Question: If I have a listview where each item has a button and that button causes a textview on that listitem to be updated, how do I make changes I make to the list row from a onClickListener in getView permanent?
I have a listview and that listview has a "bump" button (equivalent to a "like" button on Facebook) and when a user presses this like button 3 things happen:
1. A async request is made to my api which records the "bump" by adding a record to one of my db tables. If the request is successful the api issues a response with 2 fields ( is_bumped(boolean) & bump_count(int) )
2. If the api request was successful then we grab bumpCount from the response and use it to update the bumpTv to reflect the new total number of times that list item has been "bumped".... example: "3 Bumps"
3. If the API request was successful and isBumped=true then we update the image resource to a version of my bump icon that looks selected/pressed.
All of this works just fine at first glance, but if you "bump" a list item and then scroll all the way to the bottom of the list and then back to the top, the list item you just bumped will no longer appear to be bumped unless you refresh the entire activity. I know this has to have something to do with the data that I bind to the adapter not being updated, but how do I go about updating without refreshing the entire update?

'''
package com.quothor.helpers;
import java.util.ArrayList;
import java.util.HashMap;
import org.json.JSONException;
import org.json.JSONObject;
import android.app.Activity;
import android.content.Context;
import android.content.Intent;
import android.support.v4.app.FragmentManager;
import android.util.Log;
import android.view.LayoutInflater;
import android.view.View;
import android.view.View.OnClickListener;
import android.view.ViewGroup;
import android.widget.BaseAdapter;
import android.widget.ImageButton;
import android.widget.TextView;
import android.widget.Toast;
public class NewLazyAdapter extends BaseAdapter {
private Activity activity;
private ArrayList<HashMap<String, String>> data;
private static LayoutInflater inflater=null;
public ImageLoader imageLoader;
public FragmentManager frag_manager;
static class ViewHolder {
TextView name;
TextView div3;
TextView div2;
TextView bumpTv;
TextView message;
TextView commentsTv;
SmartImageView thumb_image;
ImageButton bumpBtn;
ImageButton requestBtn;
ImageButton settingsBtn;
TextView created ;
int position;
}
public NewLazyAdapter(Activity a, ArrayList<HashMap<String, String>> d) {
activity = a;
data=d;
inflater = (LayoutInflater)activity.getSystemService(Context.LAYOUT_INFLATER_SERVICE);
imageLoader=new ImageLoader(activity.getApplicationContext());
}
public NewLazyAdapter(Activity a, ArrayList<HashMap<String, String>> d, FragmentManager manager) {
activity = a;
frag_manager=manager;
data=d;
inflater = (LayoutInflater)activity.getSystemService(Context.LAYOUT_INFLATER_SERVICE);
imageLoader=new ImageLoader(activity.getApplicationContext());
}
public int getCount() {
return data.size();
}
public Object getItem(int position) {
return position;
}
public long getItemId(int position) {
return position;
}
public View getView(int position, View convertView, ViewGroup parent) {
ViewHolder holder;
HashMap<String, String> update = new HashMap<String, String>();
update = data.get(position);
if(convertView==null){
convertView = inflater.inflate(R.layout.list_row, null);
holder = new ViewHolder();
holder.name = (TextView)convertView.findViewById(R.id.name); // title
holder.div3 = (TextView)convertView.findViewById(R.id.divider3); // title
holder.div2 = (TextView)convertView.findViewById(R.id.divider2); // title
holder.bumpTv = (TextView)convertView.findViewById(R.id.bump); // title
holder.message = (TextView)convertView.findViewById(R.id.message); // artist name
holder.commentsTv = (TextView)convertView.findViewById(R.id.comments); // artist name
holder.thumb_image = (SmartImageView) convertView.findViewById(R.id.list_image);
holder.bumpBtn= (ImageButton)convertView.findViewById(R.id.bump_btn);
holder.requestBtn = (ImageButton)convertView.findViewById(R.id.hidden_btn);
holder.settingsBtn = (ImageButton)convertView.findViewById(R.id.settings_btn);
holder.created = (TextView)convertView.findViewById(R.id.created); // duration
holder.bumpBtn.setTag(holder);
holder.bumpBtn.setOnClickListener(new Bump(position, update));
convertView.setTag(holder);
} else {
holder = (ViewHolder) convertView.getTag();
}
Log.i("LazyAdapter data", String.valueOf(position)+" "+update.toString());
if(update.get("bump_count") != null){
holder.bumpBtn.setVisibility(holder.bumpBtn.VISIBLE);
//holder.bumpBtn.setOnClickListener(new Bump(position, update));
String bump_count=update.get("bump_count");
String is_bumped=update.get("is_bumped");
//sets bump textview
if(bump_count.equals("0")){
}else if(bump_count.equals("1")){
holder.div3.setVisibility(holder.div3.VISIBLE);
holder.bumpTv.setVisibility(holder.bumpTv.VISIBLE);
holder.bumpBtn.setVisibility(holder.bumpBtn.VISIBLE);
holder.bumpTv.setText(bump_count+" bump");
}else{
holder.div3.setVisibility(holder.div3.VISIBLE);
holder.bumpTv.setVisibility(holder.bumpTv.VISIBLE);
holder.bumpBtn.setVisibility(holder.bumpBtn.VISIBLE);
holder.bumpTv.setText(bump_count+" bumps");
}
if(is_bumped.equals("true")){
holder.bumpBtn.setImageResource(R.drawable.quothor_thumb_blue);
//bumpBtn.setBackgroundResource(R.drawable.quothor_bump_btn_bg_black);
}else{
holder.bumpBtn.setImageResource(R.drawable.quothor_bump_icon_black);
//bumpBtn.setBackgroundResource(android.R.drawable.btn_default);
}
}
if(update.get("relationship_view")!=null){
if(update.get("uid")!=TabHostFragmentActivity.loggedin_uid){
if(update.get("relation_to_user")!=null){
holder.requestBtn.setVisibility(holder.requestBtn.VISIBLE);
String relation= update.get("relation_to_user");
if(relation.equals("Friend")){
holder.settingsBtn.setVisibility(holder.settingsBtn.VISIBLE);
holder.requestBtn.setImageResource(R.drawable.friend_btn);
}else if(relation.equals("Familiar")){
holder.settingsBtn.setVisibility(holder.settingsBtn.VISIBLE);
holder.requestBtn.setImageResource(R.drawable.familiar_btn);
}
holder.requestBtn.setOnClickListener(new myOnClickListener(position));
holder.settingsBtn.setOnClickListener(new myOnClickListener(position));
}
}
}
if(update.get("created") != null){
TextView created = (TextView)convertView.findViewById(R.id.created); // duration
String str_created=update.get("created");
long created_l = Long.parseLong(str_created);
String time_ago=TimeAgo.fromPhpTime(created_l);
created.setVisibility(convertView.VISIBLE);
created.setText(time_ago);
}
if(update.get("comment_count")!=null){
holder.div2.setVisibility(holder.div2.VISIBLE);
holder.commentsTv.setVisibility(holder.commentsTv.VISIBLE);
String comments = update.get("comment_count");
if(comments.equals("0")){
holder.commentsTv.setText("no comments");
}else if(comments.equals("1")){
holder.commentsTv.setText("1 comment");
}else{
holder.commentsTv.setText(comments+ " comments");
}
}else{
holder.commentsTv.setVisibility(holder.commentsTv.INVISIBLE);
}
// Setting all values in listview
holder.name.setText(update.get("name"));
if(update.get("message") != null){
holder.message.setText(update.get("message"));
}else{
holder.message.setVisibility(holder.message.INVISIBLE);
}
holder.thumb_image.setImageUrl(update.get("thumb_img"));
/*
name.setOnClickListener(new myOnClickListener(position));
thumb_image.setOnClickListener(new myOnClickListener(position));
*/
return convertView;
}
public class myOnClickListener implements OnClickListener{
private int position;
private String clicked_uid;
public myOnClickListener(int position){
this.position=position;
}
@Override
public void onClick(View v) {
HashMap<String, String> update = new HashMap<String, String>();
update = data.get(position);
Log.i("Update Position:", update.toString());
clicked_uid=update.get("uid");
Log.d("Clicked UID:", clicked_uid+"");
String relation= update.get("relation_to_user");
String uid = update.get("uid");
String name = update.get("name");
String thumb_img = update.get("thumb_img");
FragmentManager fm = frag_manager;
EditRelationshipDialog editRelationshipDialog = new EditRelationshipDialog().newInstance(uid,relation,name,thumb_img);
editRelationshipDialog.show(fm, "relationshipsdialog");
}
}
public class Bump implements OnClickListener{
private int position;
private String clicked_uid;
public Bump(int position, HashMap<String, String> update){
this.position=position;
}
@Override
public void onClick(View v) {
HashMap<String, String> update = new HashMap<String, String>();
update = data.get(position);
final View theview=v;
Log.i("Update Position:", update.toString());
String msg_id=update.get("msg_id");
//ViewHolder mH = (ViewHolder) theview.getTag();
// mH.message.setText("clicked");
RequestParams params = new RequestParams();
params.put("msg_id", msg_id);
params.put("loggedin_uid", TabHostFragmentActivity.loggedin_uid);
RestClient.post(TabHostFragmentActivity.token,"http://api/bump", params, new JsonHttpResponseHandler() {
@Override
public void onFailure(Throwable arg0, JSONObject arg1) {
// TODO Auto-generated method stub
super.onFailure(arg0, arg1);
Log.i("bump request failed in lazy adapter", arg1.toString());
Toast.makeText(activity.getApplicationContext(), arg1.toString() , Toast.LENGTH_LONG).show();
}
@Override
public void onSuccess(JSONObject json) {
ViewHolder mH = (ViewHolder) theview.getTag();
try {
String is_bumped=json.getString("is_bumped");
String bump_count=json.getString("bump_count");
if(bump_count != null){
if(bump_count.equals("0")){
}else if(bump_count.equals("1")){
mH.div3.setVisibility(mH.div3.VISIBLE);
mH.bumpTv.setVisibility(mH.bumpTv.VISIBLE);
mH.bumpBtn.setVisibility(mH.bumpBtn.VISIBLE);
mH.bumpTv.setText(bump_count+" bump");
}else{
mH.div3.setVisibility(mH.div3.VISIBLE);
mH.bumpTv.setVisibility(mH.bumpTv.VISIBLE);
mH.bumpBtn.setVisibility(mH.bumpBtn.VISIBLE);
mH.bumpTv.setText(bump_count+" bumps");
}
}
} catch (JSONException e) {
// TODO Auto-generated catch block
e.printStackTrace();
}
try {
String is_bumped=json.getString("is_bumped");
if(is_bumped.equals("true")){
mH.bumpBtn.setImageResource(R.drawable.quothor_thumb_blue);
//bumpBtn.setBackgroundResource(R.drawable.quothor_bump_btn_bg_black);
}else{
mH.bumpBtn.setImageResource(R.drawable.quothor_bump_icon_black);
//bumpBtn.setBackgroundResource(android.R.drawable.btn_default);
}
} catch (JSONException e) {
// TODO Auto-generated catch block
e.printStackTrace();
}
}
});
}
}
}
'''
After taking the advice in the comments i was sure my list would begin functioning the way I had intended it to , but it only opened up a whole new can of hell....now for some reason if a user clicks the "bump" button anywhere in the first 6 items it works just fine, but beyond that something weird starts happening. when a user hits the bump button on one of the list items below the first 6 items it sends the wrong position and its a position somewhere between 0 and 6 ?!?!?
'''
package com.quothor.helpers;
import java.util.ArrayList;
import java.util.HashMap;
import org.json.JSONException;
import org.json.JSONObject;
import android.app.Activity;
import android.content.Context;
import android.content.Intent;
import android.support.v4.app.FragmentManager;
import android.util.Log;
import android.view.LayoutInflater;
import android.view.View;
import android.view.View.OnClickListener;
import android.view.ViewGroup;
import android.widget.BaseAdapter;
import android.widget.ImageButton;
import android.widget.TextView;
import android.widget.Toast;
public class NewLazyAdapter extends BaseAdapter {
private Activity activity;
private ArrayList<HashMap<String, String>> data;
private static LayoutInflater inflater=null;
public ImageLoader imageLoader;
public FragmentManager frag_manager;
static class ViewHolder {
TextView name;
TextView div3;
TextView div2;
TextView bumpTv;
TextView message;
TextView commentsTv;
SmartImageView thumb_image;
ImageButton bumpBtn;
ImageButton requestBtn;
ImageButton settingsBtn;
TextView created ;
int position;
}
public NewLazyAdapter(Activity a, ArrayList<HashMap<String, String>> d) {
activity = a;
data=d;
inflater = (LayoutInflater)activity.getSystemService(Context.LAYOUT_INFLATER_SERVICE);
imageLoader=new ImageLoader(activity.getApplicationContext());
}
public NewLazyAdapter(Activity a, ArrayList<HashMap<String, String>> d, FragmentManager manager) {
activity = a;
frag_manager=manager;
data=d;
inflater = (LayoutInflater)activity.getSystemService(Context.LAYOUT_INFLATER_SERVICE);
imageLoader=new ImageLoader(activity.getApplicationContext());
}
public int getCount() {
return data.size();
}
public Object getItem(int position) {
return position;
}
public long getItemId(int position) {
return position;
}
public View getView(int position, View convertView, ViewGroup parent) {
ViewHolder holder;
HashMap<String, String> update = new HashMap<String, String>();
update = data.get(position);
Log.i("position being scrolled over", String.valueOf(position));
if(convertView==null){
convertView = inflater.inflate(R.layout.list_row, null);
holder = new ViewHolder();
holder.name = (TextView)convertView.findViewById(R.id.name); // title
holder.div3 = (TextView)convertView.findViewById(R.id.divider3); // title
holder.div2 = (TextView)convertView.findViewById(R.id.divider2); // title
holder.bumpTv = (TextView)convertView.findViewById(R.id.bump); // title
holder.message = (TextView)convertView.findViewById(R.id.message); // artist name
holder.commentsTv = (TextView)convertView.findViewById(R.id.comments); // artist name
holder.thumb_image = (SmartImageView) convertView.findViewById(R.id.list_image);
holder.bumpBtn= (ImageButton)convertView.findViewById(R.id.bump_btn);
holder.requestBtn = (ImageButton)convertView.findViewById(R.id.hidden_btn);
holder.settingsBtn = (ImageButton)convertView.findViewById(R.id.settings_btn);
holder.created = (TextView)convertView.findViewById(R.id.created); // duration
holder.bumpBtn.setTag(holder);
holder.bumpBtn.setOnClickListener(new Bump(position, update));
convertView.setTag(holder);
} else {
holder = (ViewHolder) convertView.getTag();
}
Log.i("LazyAdapter data", String.valueOf(position)+" "+update.toString());
if(update.get("bump_count") != null){
holder.bumpBtn.setVisibility(holder.bumpBtn.VISIBLE);
//holder.bumpBtn.setOnClickListener(new Bump(position, update));
String bump_count=update.get("bump_count");
String is_bumped=update.get("is_bumped");
//sets bump textview
if(bump_count.equals("0")){
}else if(bump_count.equals("1")){
holder.div3.setVisibility(holder.div3.VISIBLE);
holder.bumpTv.setVisibility(holder.bumpTv.VISIBLE);
holder.bumpBtn.setVisibility(holder.bumpBtn.VISIBLE);
holder.bumpTv.setText(bump_count+" bump");
}else{
holder.div3.setVisibility(holder.div3.VISIBLE);
holder.bumpTv.setVisibility(holder.bumpTv.VISIBLE);
holder.bumpBtn.setVisibility(holder.bumpBtn.VISIBLE);
holder.bumpTv.setText(bump_count+" bumps");
}
if(is_bumped.equals("true")){
holder.bumpBtn.setImageResource(R.drawable.quothor_thumb_blue);
//bumpBtn.setBackgroundResource(R.drawable.quothor_bump_btn_bg_black);
}else{
holder.bumpBtn.setImageResource(R.drawable.quothor_bump_icon_black);
//bumpBtn.setBackgroundResource(android.R.drawable.btn_default);
}
}
if(update.get("relationship_view")!=null){
if(update.get("uid")!=TabHostFragmentActivity.loggedin_uid){
if(update.get("relation_to_user")!=null){
holder.requestBtn.setVisibility(holder.requestBtn.VISIBLE);
String relation= update.get("relation_to_user");
if(relation.equals("Friend")){
holder.settingsBtn.setVisibility(holder.settingsBtn.VISIBLE);
holder.requestBtn.setImageResource(R.drawable.friend_btn);
}else if(relation.equals("Familiar")){
holder.settingsBtn.setVisibility(holder.settingsBtn.VISIBLE);
holder.requestBtn.setImageResource(R.drawable.familiar_btn);
}
holder.requestBtn.setOnClickListener(new myOnClickListener(position));
holder.settingsBtn.setOnClickListener(new myOnClickListener(position));
}
}
}
if(update.get("created") != null){
TextView created = (TextView)convertView.findViewById(R.id.created); // duration
String str_created=update.get("created");
long created_l = Long.parseLong(str_created);
String time_ago=TimeAgo.fromPhpTime(created_l);
created.setVisibility(convertView.VISIBLE);
created.setText(time_ago);
}
if(update.get("comment_count")!=null){
holder.div2.setVisibility(holder.div2.VISIBLE);
holder.commentsTv.setVisibility(holder.commentsTv.VISIBLE);
String comments = update.get("comment_count");
if(comments.equals("0")){
holder.commentsTv.setText("no comments");
}else if(comments.equals("1")){
holder.commentsTv.setText("1 comment");
}else{
holder.commentsTv.setText(comments+ " comments");
}
}else{
holder.commentsTv.setVisibility(holder.commentsTv.INVISIBLE);
}
// Setting all values in listview
holder.name.setText(update.get("msg_id"));
if(update.get("message") != null){
holder.message.setText(update.get("message"));
}else{
holder.message.setVisibility(holder.message.INVISIBLE);
}
holder.thumb_image.setImageUrl(update.get("thumb_img"));
/*
name.setOnClickListener(new myOnClickListener(position));
thumb_image.setOnClickListener(new myOnClickListener(position));
*/
return convertView;
}
public class myOnClickListener implements OnClickListener{
private int position;
private String clicked_uid;
public myOnClickListener(int position){
this.position=position;
}
@Override
public void onClick(View v) {
HashMap<String, String> update = new HashMap<String, String>();
update = data.get(position);
Log.i("Update Position:", update.toString());
clicked_uid=update.get("uid");
Log.d("Clicked UID:", clicked_uid+"");
String relation= update.get("relation_to_user");
String uid = update.get("uid");
String name = update.get("name");
String thumb_img = update.get("thumb_img");
FragmentManager fm = frag_manager;
EditRelationshipDialog editRelationshipDialog = new EditRelationshipDialog().newInstance(uid,relation,name,thumb_img);
editRelationshipDialog.show(fm, "relationshipsdialog");
}
}
public class Bump implements OnClickListener{
private int position;
private String clicked_uid;
public Bump(int position, HashMap<String, String> update){
this.position=position;
}
@Override
public void onClick(View v) {
HashMap<String, String> update = new HashMap<String, String>();
update = data.get(position);
final View theview=v;
Log.i("POSITION BEING CLICKED",String.valueOf(position));
Log.i("Update Position:", update.toString());
String msg_id=update.get("msg_id");
Log.i("msg_id",msg_id);
//ViewHolder mH = (ViewHolder) theview.getTag();
// mH.message.setText("clicked");
RequestParams params = new RequestParams();
params.put("msg_id", msg_id);
params.put("loggedin_uid", TabHostFragmentActivity.loggedin_uid);
RestClient.post(TabHostFragmentActivity.token,"http://api/content/bump", params, new JsonHttpResponseHandler() {
@Override
public void onFailure(Throwable arg0, JSONObject arg1) {
// TODO Auto-generated method stub
super.onFailure(arg0, arg1);
Log.i("bump request failed in lazy adapter", arg1.toString());
Toast.makeText(activity.getApplicationContext(), arg1.toString() , Toast.LENGTH_LONG).show();
}
@Override
public void onSuccess(JSONObject json) {
ViewHolder mH = (ViewHolder) theview.getTag();
HashMap<String, String> latestUpdate = new HashMap<String, String>();
latestUpdate = data.get(position);
Log.i("list item being edited", latestUpdate.toString());
try {
String bump_count=json.getString("bump_count");
if(bump_count != null){
latestUpdate.put("bump_count", bump_count);
}
} catch (JSONException e) {
// TODO Auto-generated catch block
e.printStackTrace();
}
try {
String is_bumped=json.getString("is_bumped");
latestUpdate.put("is_bumped", is_bumped);
} catch (JSONException e) {
// TODO Auto-generated catch block
e.printStackTrace();
}
data.remove(position);
data.add(position, latestUpdate);
notifyDataSetChanged();
}
});
}
}
}
'''
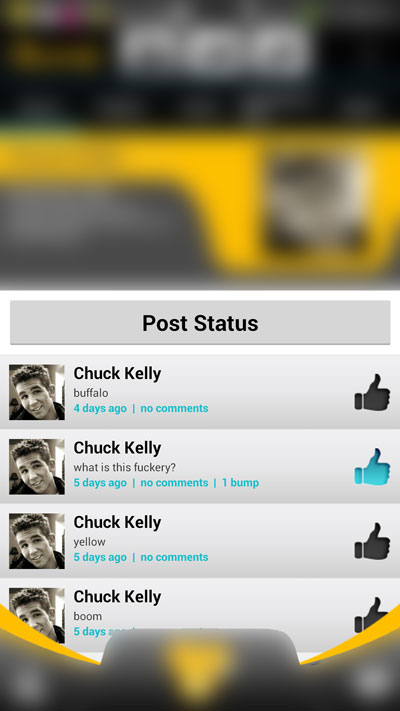
Answer: In the question's comments, it was established that even though the UI was being updated (based on user interaction), the underlying data used by adapter's 'getView()' weren't.
Solution: Update the data source and call 'notifyDataSetChanged()' on the adapter. Let 'getView()' handle UI updates.
Read through the comments for more information.